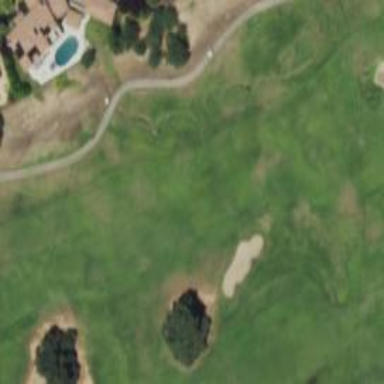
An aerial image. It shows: View of golf hole.